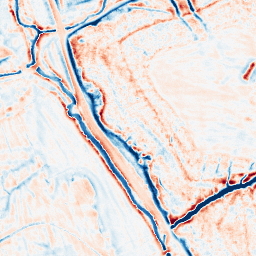
Category: edge_preserving
Decomposition family: bilateral
Decomposition parameters: d: 15
sigma_color: 100
sigma_space: 150
Upsampling method: quintic
Upsampling parameters: scale: 2
Upsampling scale: 2